Question: I began to study Laravel, I have this problem.

File: 'project/app/Http/routes.php'
'''
<?php
Route::get('about', 'PagesController@about');
'''
In the directory project I do by terminal
'''
php artisan make:controller PagesController
'''
File: 'project/app/Http/Controllers/PagesController.php'
'''
<?php
namespace App\Http\Controllers;
use Illuminate\Http\Request;
use App\Http\Requests;
class PagesController extends Controller
{
public function about()
{
return("About");
}
}
'''
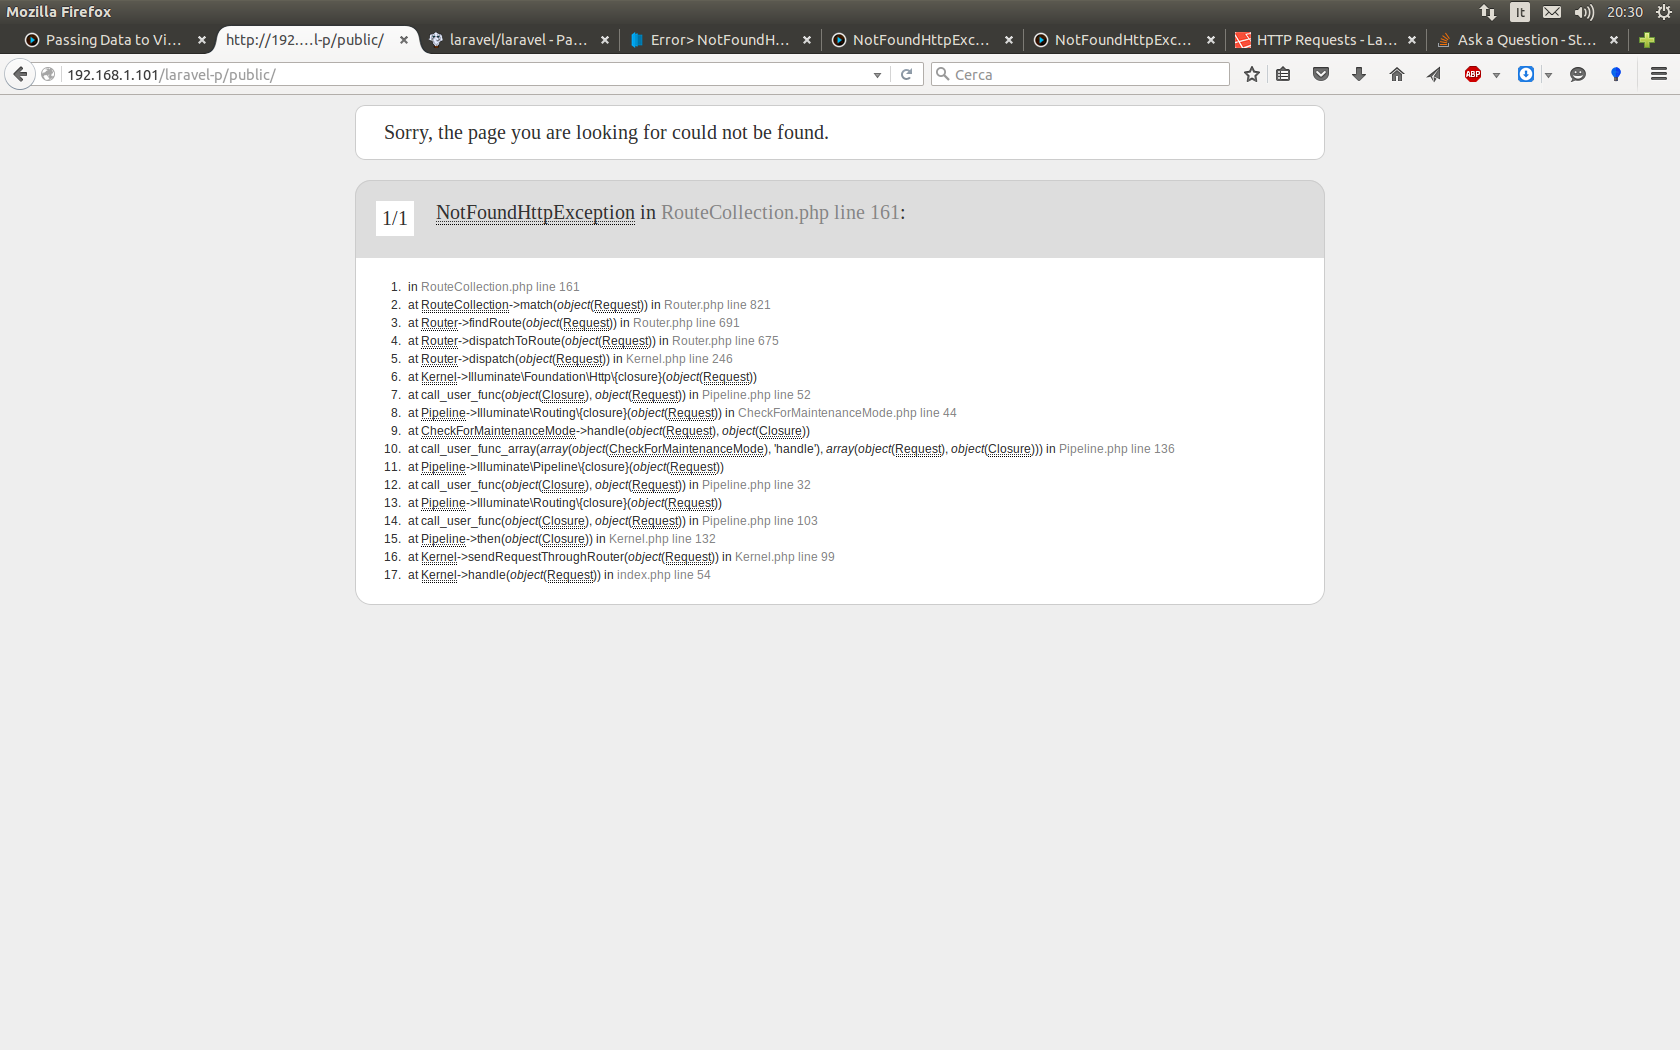
Answer: You need to enter in apache configuration file and specify AllowOverride Yes on the directory where laravel still working